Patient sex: F
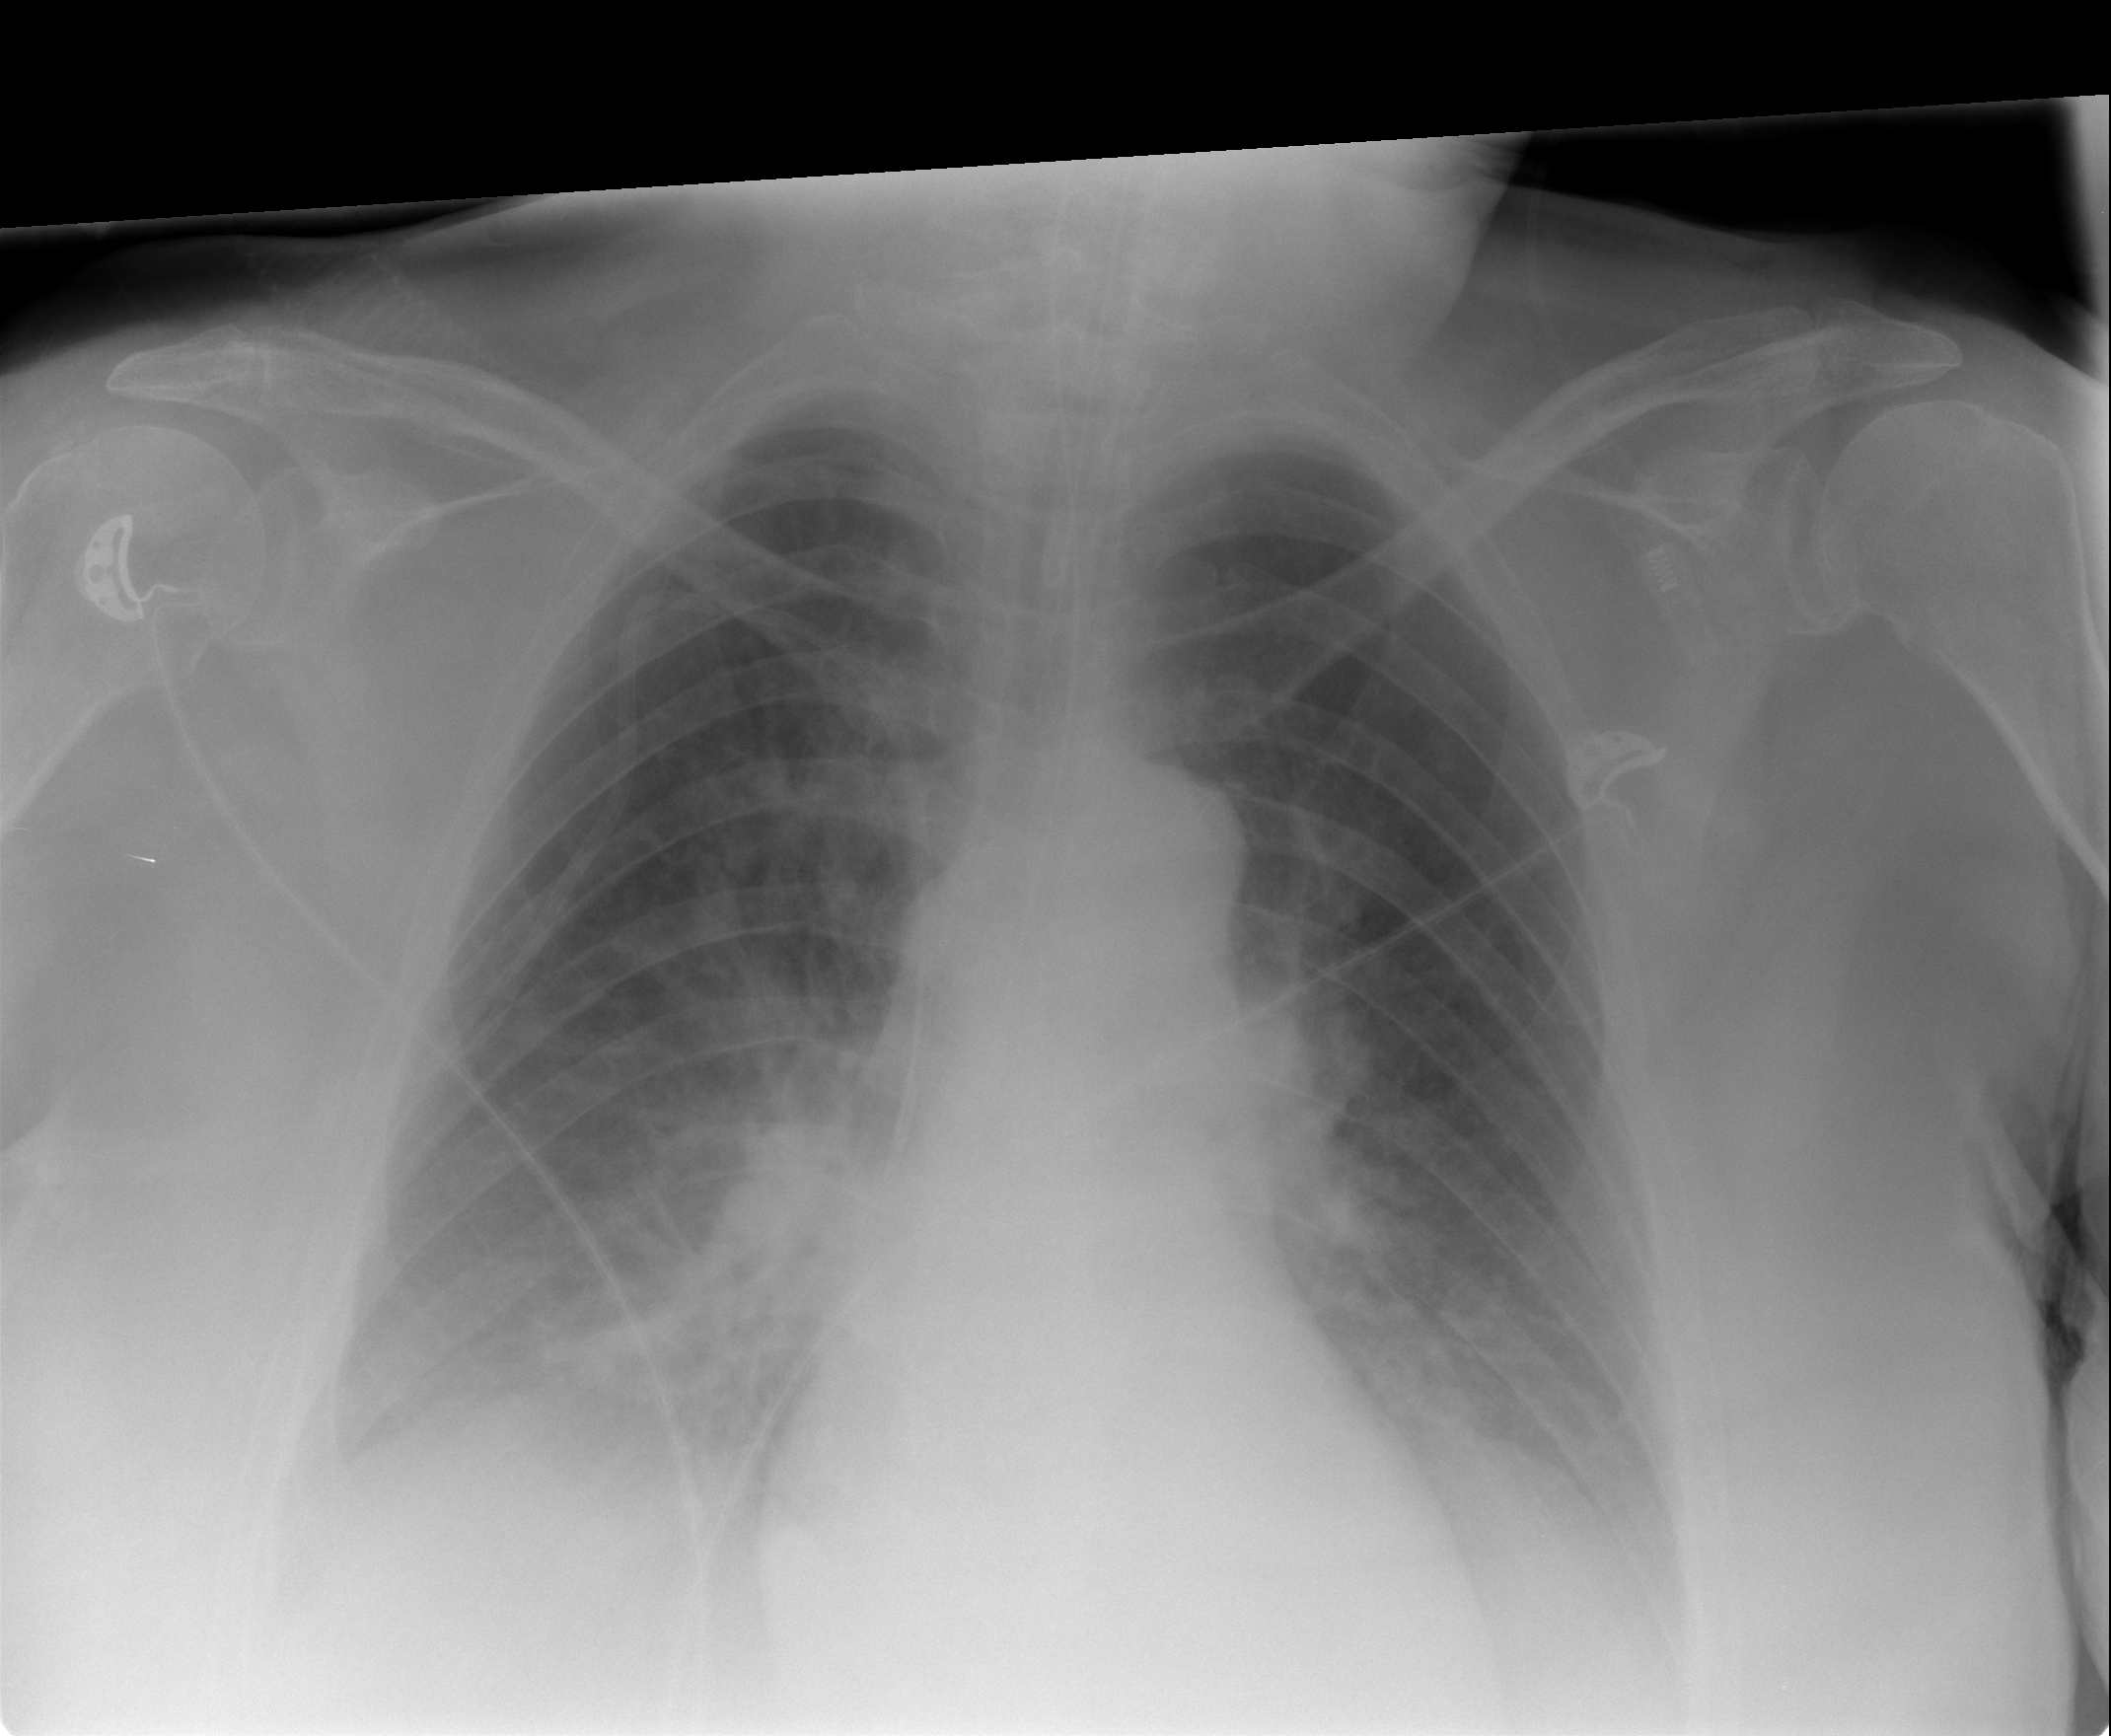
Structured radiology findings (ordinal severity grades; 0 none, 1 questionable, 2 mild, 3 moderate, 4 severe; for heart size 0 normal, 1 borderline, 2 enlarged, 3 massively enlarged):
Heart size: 0
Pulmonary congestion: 1
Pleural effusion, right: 2
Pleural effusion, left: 2
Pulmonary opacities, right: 2
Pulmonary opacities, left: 0
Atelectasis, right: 2
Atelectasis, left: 2